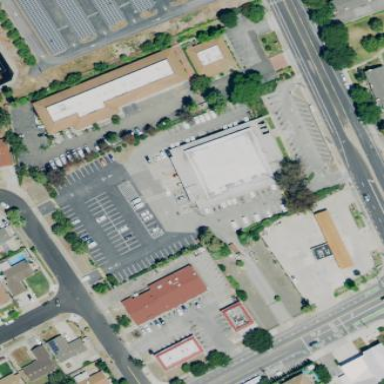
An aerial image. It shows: Retail area.